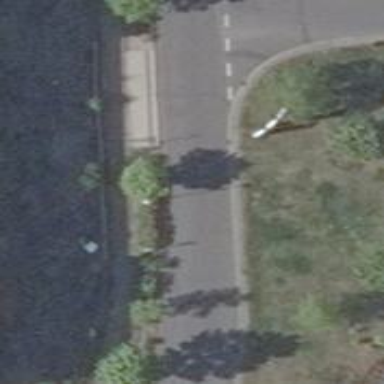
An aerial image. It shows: Public transport stop position.